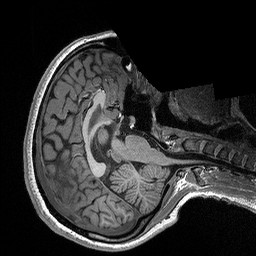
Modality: T1w
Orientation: axial
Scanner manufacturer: siemens
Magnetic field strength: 3 T
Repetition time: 2.3 s
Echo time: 0.00298 s